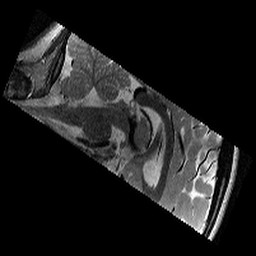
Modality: T2w
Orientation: sagittal
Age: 11
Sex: female
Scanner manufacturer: siemens
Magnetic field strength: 3 T
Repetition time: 9.23 s
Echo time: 0.067 s